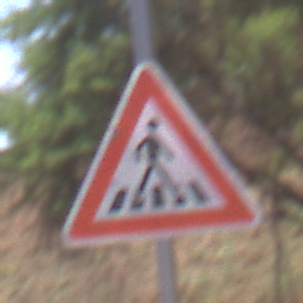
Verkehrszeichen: FussgaengerueberwegLinks
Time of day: Midday
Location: Outdoor (RoadRail)
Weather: Clear
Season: NotSpecified
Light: Natural